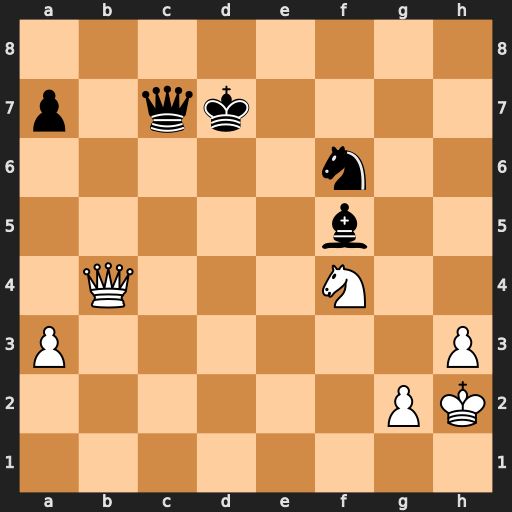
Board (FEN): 8/p1qk4/5n2/5b2/1Q3N2/P6P/6PK/8
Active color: w
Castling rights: -
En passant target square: -
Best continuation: Qb5+ Ke7 Qxf5